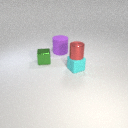
small cyan rubber cube below small red metal cylinder